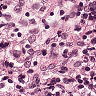
Metastatic tissue present: no